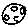
Label: moon